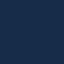
Land use / land cover: SeaLake